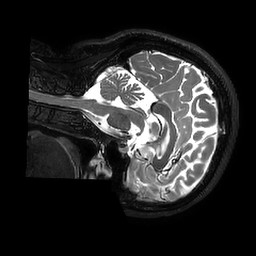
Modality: T2w
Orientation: sagittal
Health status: ill
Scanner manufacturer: philips
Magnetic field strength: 3 T
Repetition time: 2.5 s
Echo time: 0.331 s